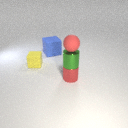
small red rubber sphere above small green metal cylinder